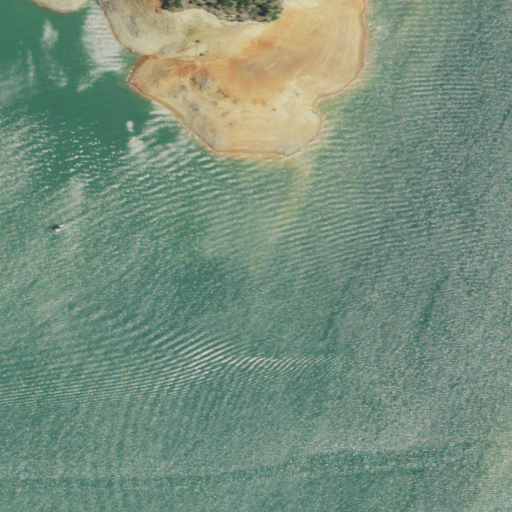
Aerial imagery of valley in California named Brushy Canyon containing herbaceous wetlands, open water, grassland, and barren land